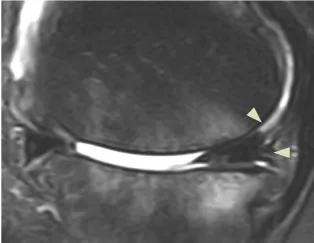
MRI sagittal . Post-treatment MRI scans at 18 weeks. 6/20.
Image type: radiology (mri)